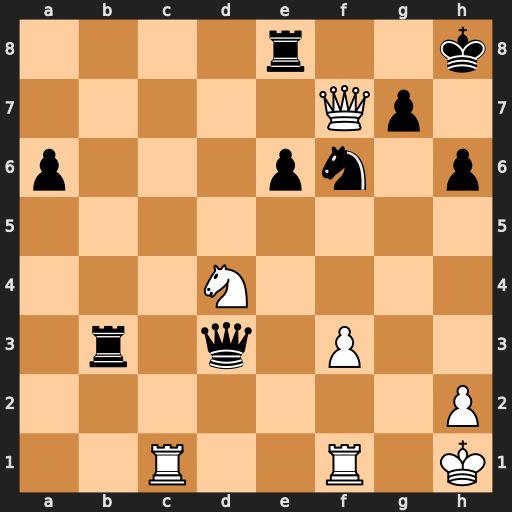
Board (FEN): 4r2k/5Qp1/p3pn1p/8/3N4/1r1q1P2/7P/2R2R1K
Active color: w
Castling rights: -
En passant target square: -
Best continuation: Rg1 Rg8 Rc8 Qh7 Rxg8+ Qxg8 Qxg8+ Kxg8 Nxb3